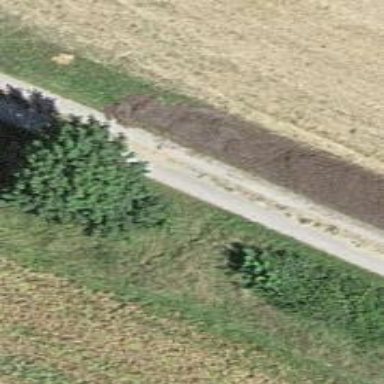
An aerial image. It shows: Hedge barrier.